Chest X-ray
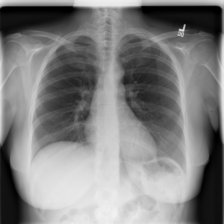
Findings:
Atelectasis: negative
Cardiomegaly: negative
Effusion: negative
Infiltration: positive
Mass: negative
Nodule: negative
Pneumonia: negative
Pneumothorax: negative
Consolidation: negative
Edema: negative
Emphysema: negative
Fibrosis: negative
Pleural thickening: negative
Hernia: negative